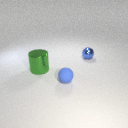
small blue rubber sphere to the right of large green metal cylinder